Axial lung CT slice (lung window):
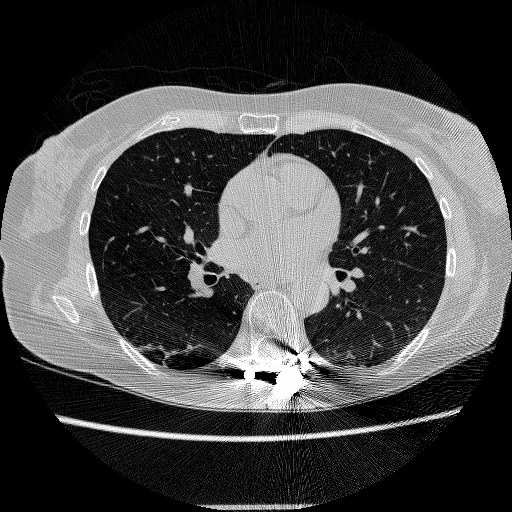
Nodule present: no